Question: When i am using StrSplit function with a constant string it works great. but when i read the line from a file and then use it as string for StrSplit function my program crashes. the following is the code and the error screen shot.
'''
string Read_from_file(){
//load the text file and put it into a single string:
std::ifstream in("test.txt");
std::stringstream buffer;
buffer << in.rdbuf();
std::string test = buffer.str();
std::cout << test << std::endl << std::endl;
return test;
}
// split the given string according to give delimeters
vector<string> &StrSplit( string inStr, string sepStr, vector<string> &outStrVec) {
char * comp;
char * buffer = new char[ strlen( inStr.c_str() ) ];
strcpy( buffer, inStr.c_str() );
comp = strtok ( buffer, sepStr.c_str() );
while ( comp != NULL ) {
outStrVec.push_back(comp);
comp = strtok ( NULL, sepStr.c_str() );
}
delete[] comp;
delete[] buffer;
return outStrVec;
}
vector<string> StrSplit( string inStr, string sepStr ) {
vector<string> outStrVec;
return StrSplit( inStr, sepStr, outStrVec );
![enter image description here][2]}
int main( ) {
Read_from_file();
string fileinput = Read_from_file();
vector<string> v;
string inStr = fileinput;
v = StrSplit( inStr, "|#$ *@.&"!^01" );
for (unsigned int i = 0; i < v.size(); ++i) {
cout << v[i] << '
';
}
'''
}
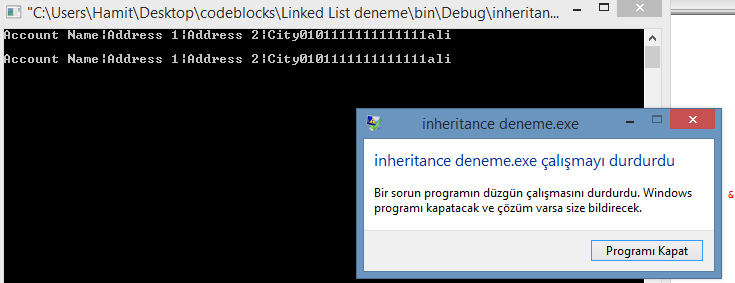
Answer: The buffer is too small to contain the string including the terminating 0 character.
Change
'''
char * buffer = new char[ strlen( inStr.c_str() ) ];
'''
to
'''
char * buffer = new char[ strlen( inStr.c_str() ) + 1];
'''
And don't call 'delete' on pointers you didn't 'new' (remove 'delete[] comp').
Actually, I would never use 'strtok' in C++.